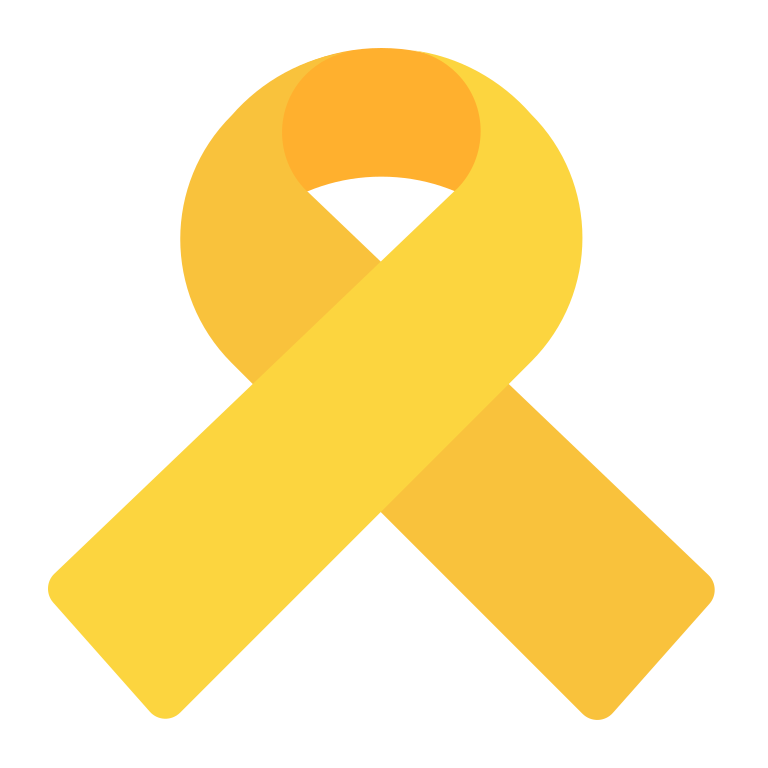
reminder ribbon flat